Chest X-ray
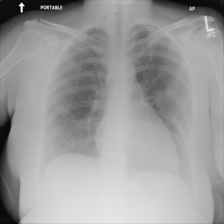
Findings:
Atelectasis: negative
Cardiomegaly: negative
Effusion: negative
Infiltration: negative
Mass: negative
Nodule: negative
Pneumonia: negative
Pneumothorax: negative
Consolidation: negative
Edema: negative
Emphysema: negative
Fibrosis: negative
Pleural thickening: negative
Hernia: negative